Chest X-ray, PA view. Patient: 62 years old, sex M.
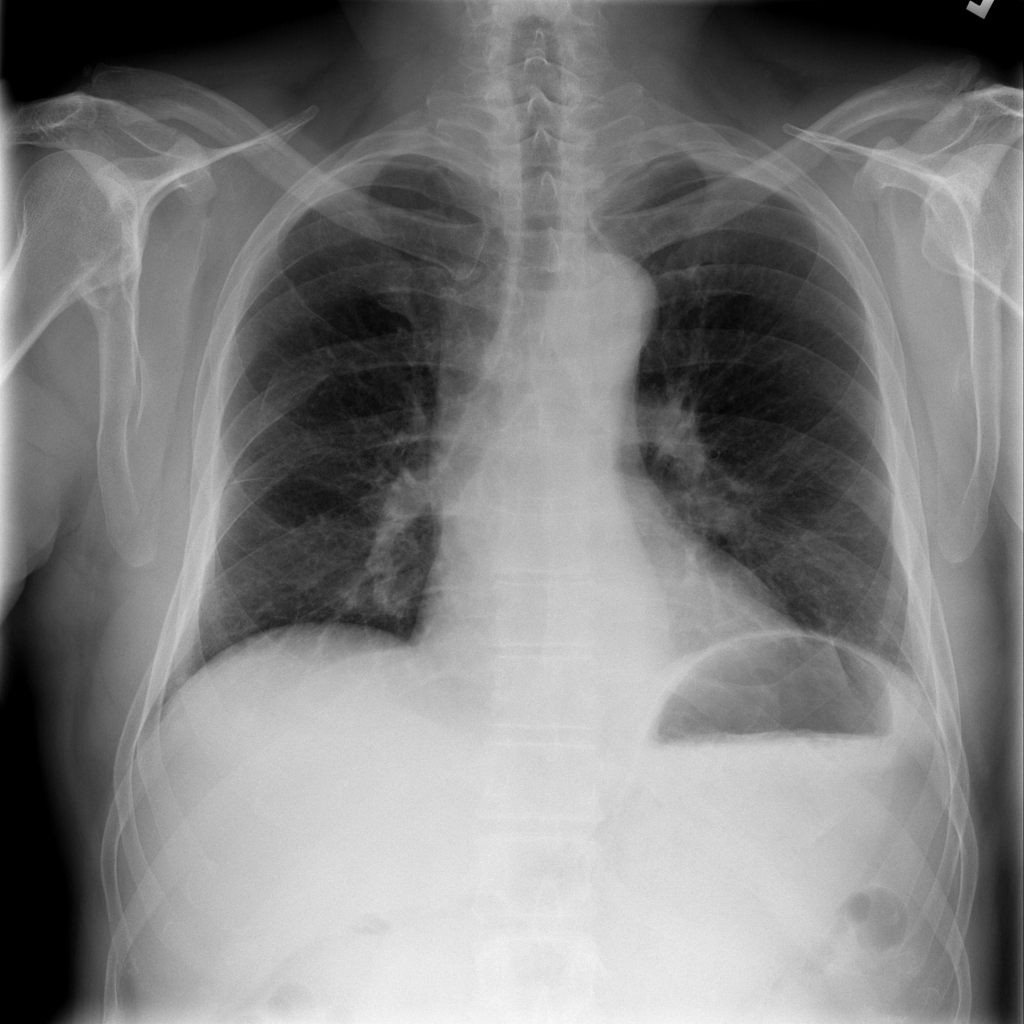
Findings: No Finding